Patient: sex F, age 77
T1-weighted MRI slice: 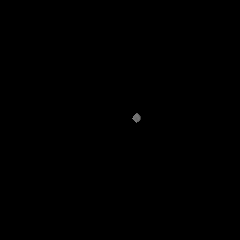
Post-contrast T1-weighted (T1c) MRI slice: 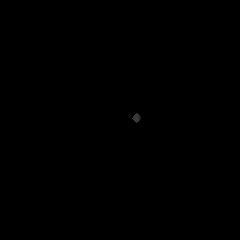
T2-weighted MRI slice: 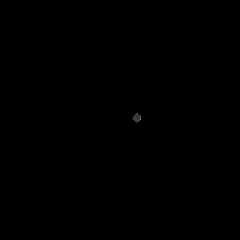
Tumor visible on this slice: no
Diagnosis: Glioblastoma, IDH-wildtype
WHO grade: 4